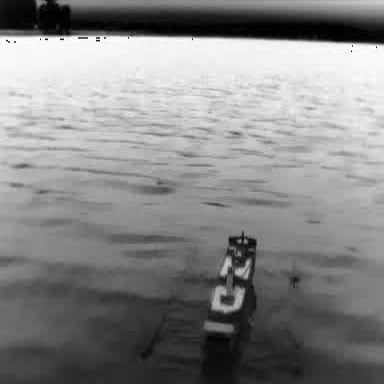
There is a container_ship in the infrared image.